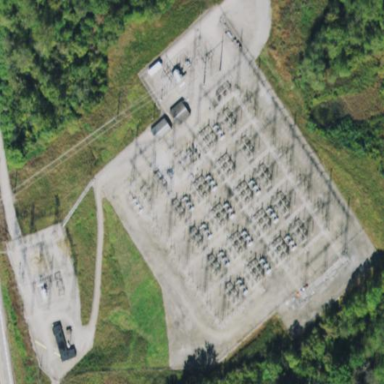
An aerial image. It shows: Power substation with transmission level designation. It is enclosed by fence.